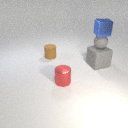
small blue metal cube above small gray rubber sphere